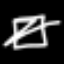
Label: square